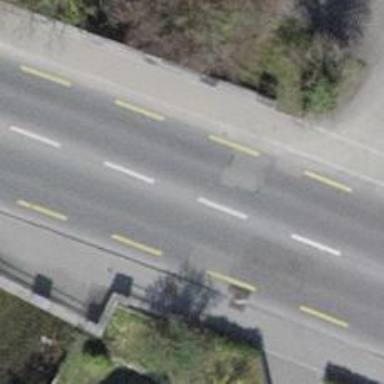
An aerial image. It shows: Bridge on primary highway with dedicated cycle lane.